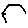
Label: hexagon